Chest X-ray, PA view. Patient: 61 years old, sex M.
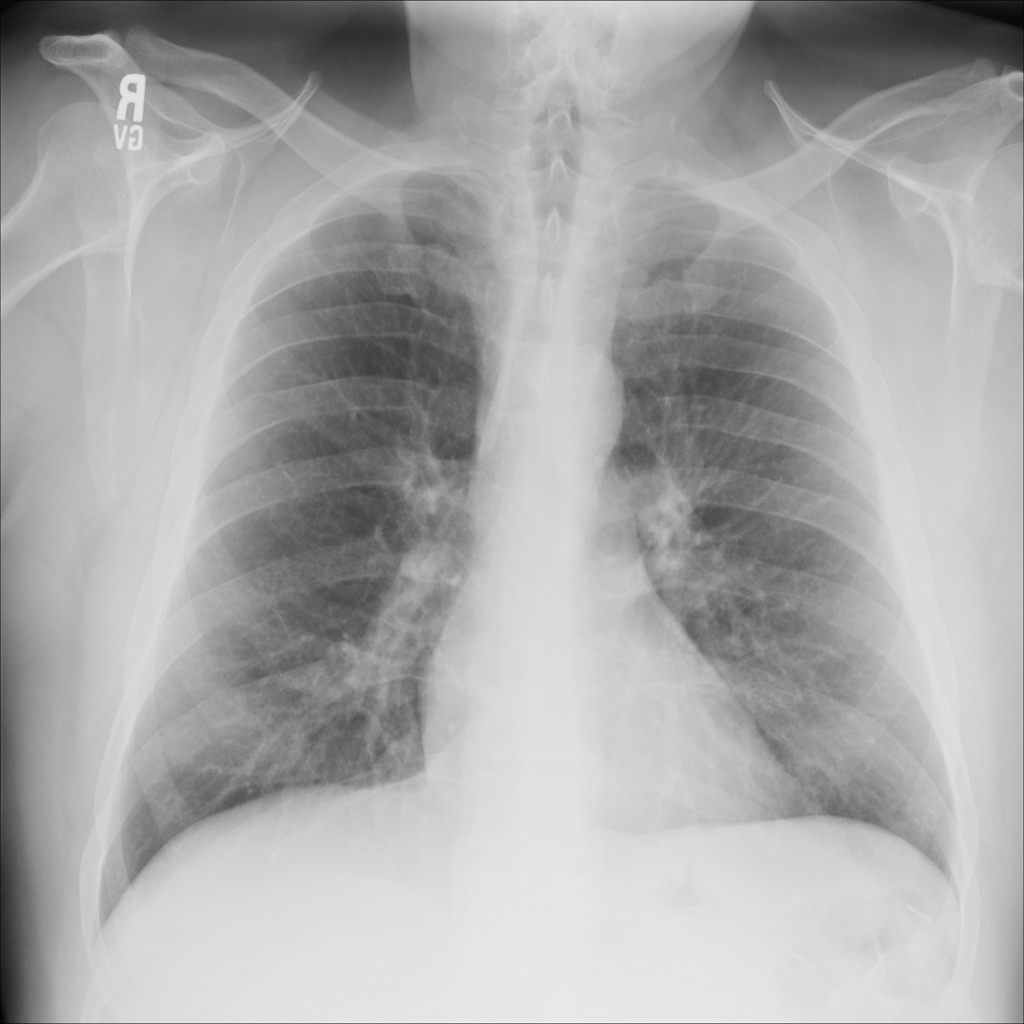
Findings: No Finding